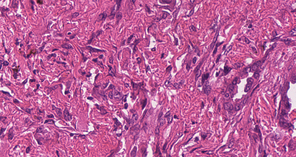
Tumor epithelial tissue: yes
Tumor-associated stroma tissue: yes
Normal tissue: no